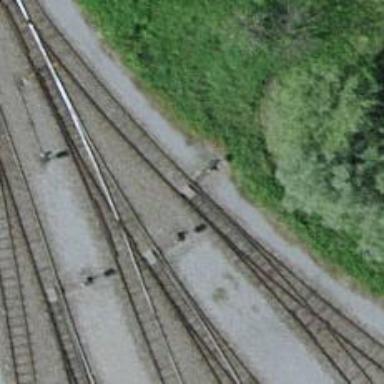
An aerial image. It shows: Single narrow-gauge railway track in service yard.